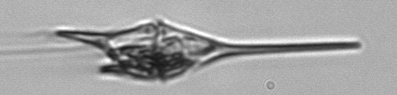
Label: Tripos_lineatus